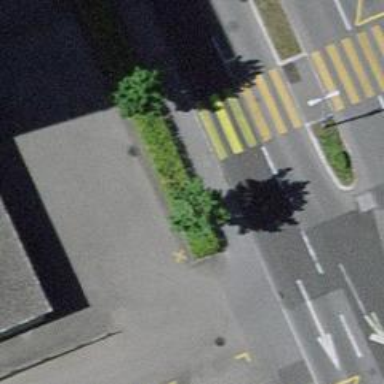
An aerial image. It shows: Pedestrian crossing with zebra markings on the footway.